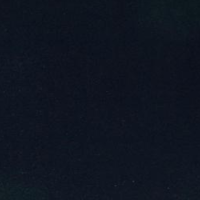
EUNIS habitat code: 14
Species observed at this site:
Rumex alpinus